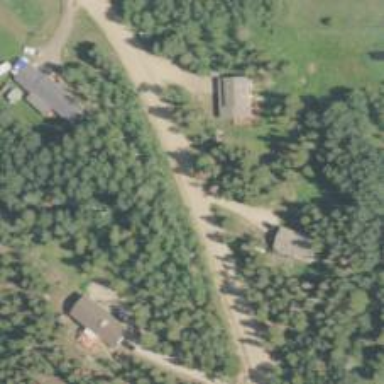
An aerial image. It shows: Driveway leading to service road.